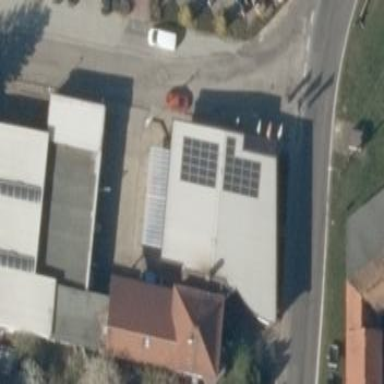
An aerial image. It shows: Building housing car shop.